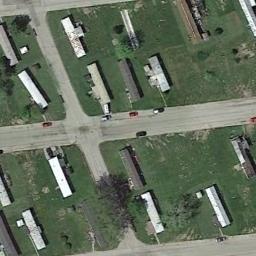
Label: residential